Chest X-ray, PA view. Patient: 52 years old, sex M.
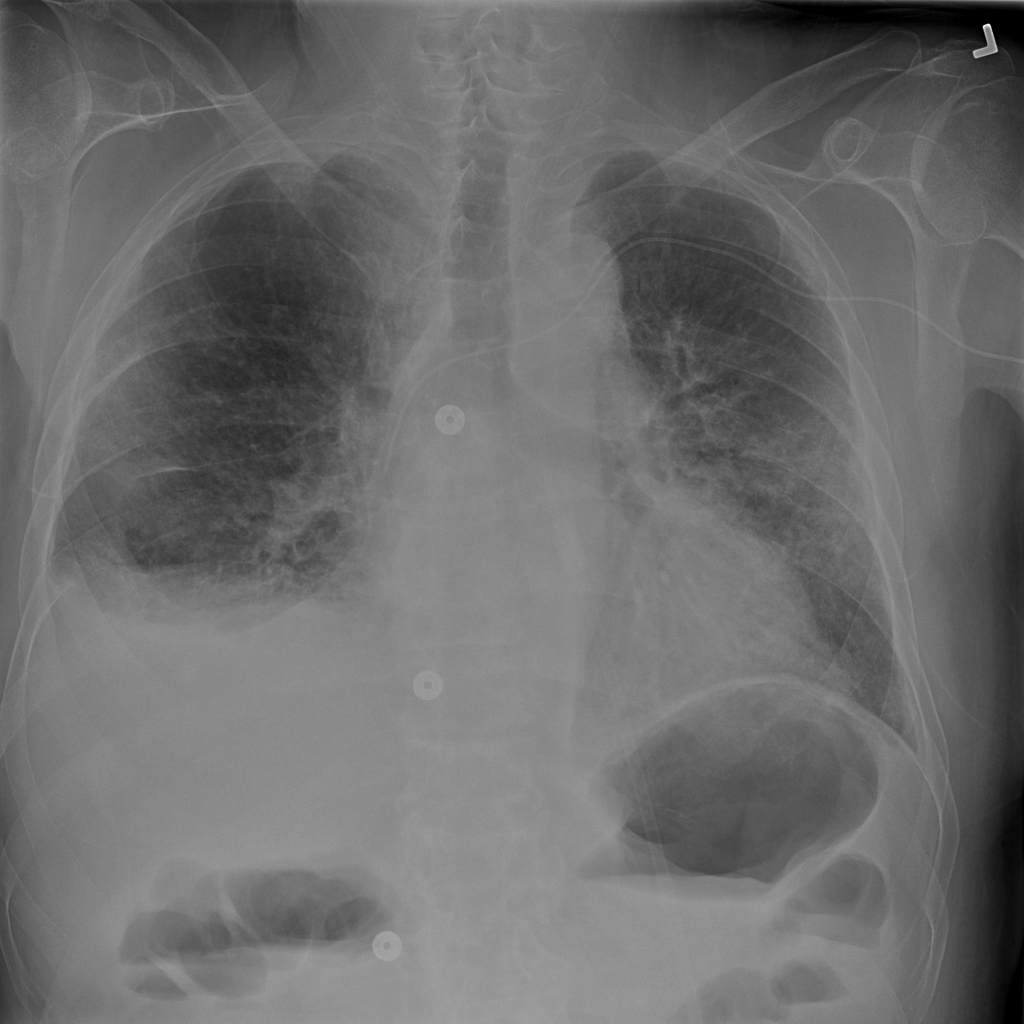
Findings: Cardiomegaly, Effusion, Infiltration, Nodule